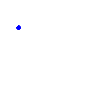
Particle: pion